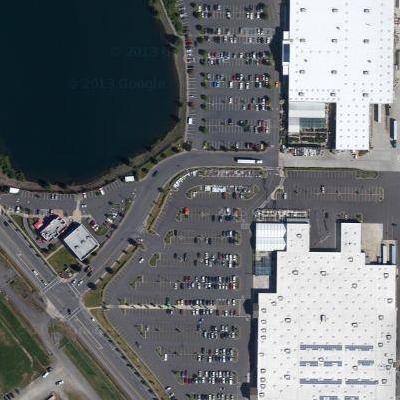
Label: gParking